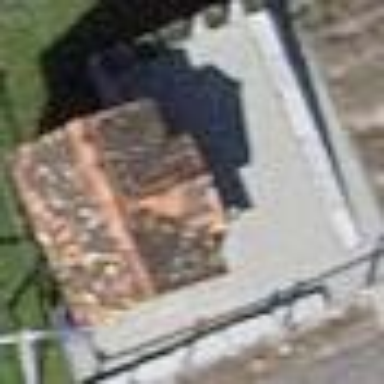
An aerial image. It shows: View of roof of building.